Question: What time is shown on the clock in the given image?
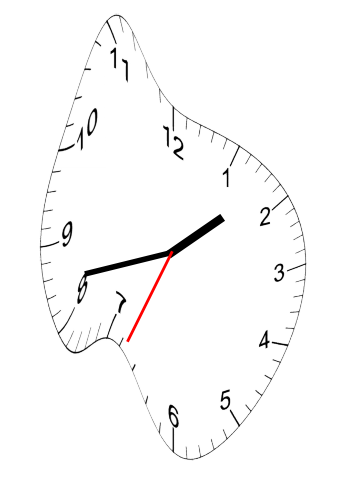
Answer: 01:42:34